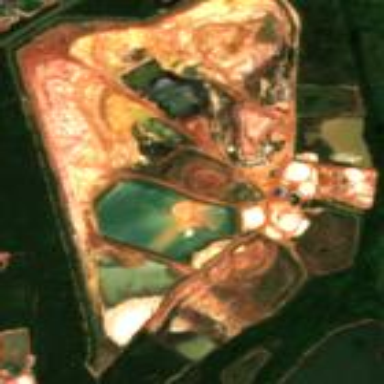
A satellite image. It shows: Quarry extracting sand as natural resource.